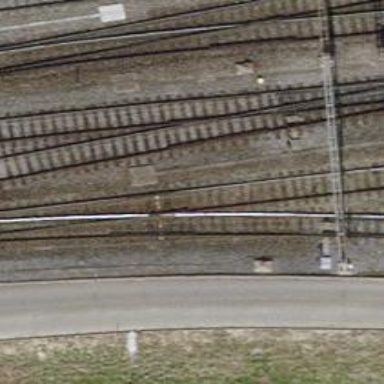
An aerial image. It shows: Yard with single rail track. The railway track is electrified with contact line for service purposes.